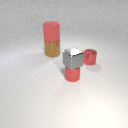
small gray metal cube above small red metal cylinder